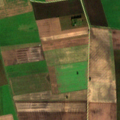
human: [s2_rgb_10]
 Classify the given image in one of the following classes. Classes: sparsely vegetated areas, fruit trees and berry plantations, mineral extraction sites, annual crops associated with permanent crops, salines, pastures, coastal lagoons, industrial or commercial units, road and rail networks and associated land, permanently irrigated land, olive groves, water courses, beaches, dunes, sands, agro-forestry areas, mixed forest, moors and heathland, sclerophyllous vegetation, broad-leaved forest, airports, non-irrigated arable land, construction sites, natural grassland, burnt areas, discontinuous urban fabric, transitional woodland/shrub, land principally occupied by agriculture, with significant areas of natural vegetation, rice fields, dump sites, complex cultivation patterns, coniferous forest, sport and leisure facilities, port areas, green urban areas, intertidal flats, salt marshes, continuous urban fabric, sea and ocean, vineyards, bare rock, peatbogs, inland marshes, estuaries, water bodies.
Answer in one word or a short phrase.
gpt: non-irrigated arable land, complex cultivation patterns